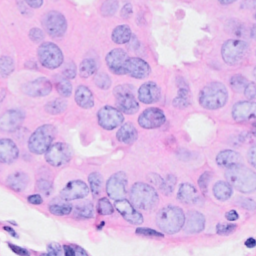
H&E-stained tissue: Breast